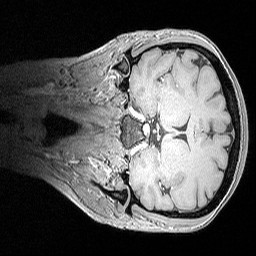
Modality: MP2RAGE
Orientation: coronal
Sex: female
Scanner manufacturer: siemens
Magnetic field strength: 3 T
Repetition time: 5 s
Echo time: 0.00292 s